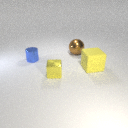
large brown metal sphere behind small blue metal cylinder